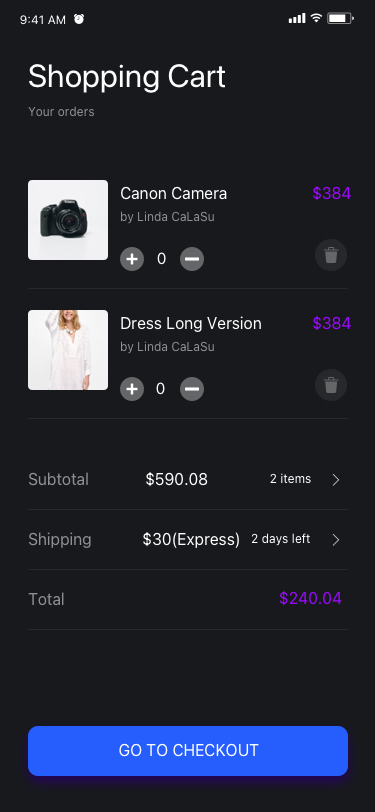
Text in this UI design:
Shopping Cart
Your orders
Canon Camera
$384
by Linda CaLaSu
0
Dress Long Version
$384
by Linda CaLaSu
0
Subtotal
$590.08
2 items
Shipping
$30(Express)
2 days left
Total

3 items
$240.04
GO TO CHECKOUT
9:41 AM